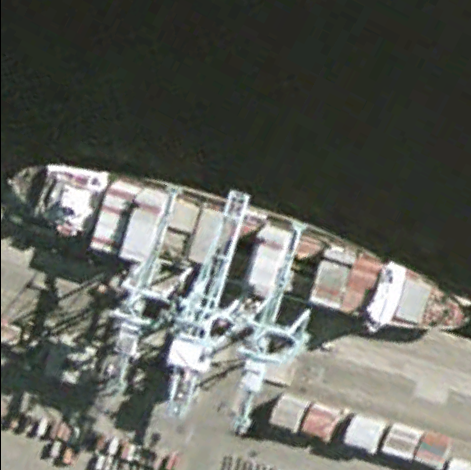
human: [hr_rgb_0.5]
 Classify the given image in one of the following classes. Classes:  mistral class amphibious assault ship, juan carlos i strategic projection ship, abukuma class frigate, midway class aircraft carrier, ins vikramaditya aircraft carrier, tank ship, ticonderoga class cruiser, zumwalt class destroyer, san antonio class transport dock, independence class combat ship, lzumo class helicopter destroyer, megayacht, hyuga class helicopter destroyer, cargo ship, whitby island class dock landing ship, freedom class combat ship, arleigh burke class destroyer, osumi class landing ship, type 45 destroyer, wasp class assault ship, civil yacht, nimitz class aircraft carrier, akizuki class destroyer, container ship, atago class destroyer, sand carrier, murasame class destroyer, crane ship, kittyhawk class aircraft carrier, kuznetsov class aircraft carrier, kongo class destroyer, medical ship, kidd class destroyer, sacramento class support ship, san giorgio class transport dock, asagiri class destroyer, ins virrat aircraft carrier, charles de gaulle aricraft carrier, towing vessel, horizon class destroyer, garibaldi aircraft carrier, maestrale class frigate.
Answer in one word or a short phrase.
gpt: Container ship